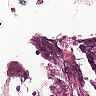
Metastatic tissue present: no